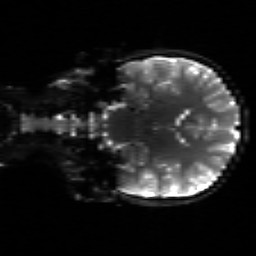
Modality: sbref
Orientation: coronal
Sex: male
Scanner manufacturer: siemens
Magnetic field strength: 3 T
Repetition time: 5 s
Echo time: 0.071 s